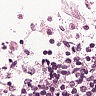
Metastatic tissue present: no